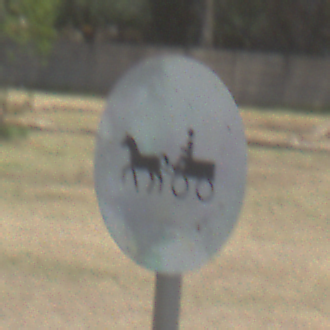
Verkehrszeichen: VerbotGespannfuhrwerke
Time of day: Midday
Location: Outdoor (Nature)
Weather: Clear
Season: NotSpecified
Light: Natural